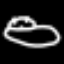
Label: frog